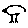
Label: bird